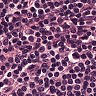
Metastatic tissue present: no